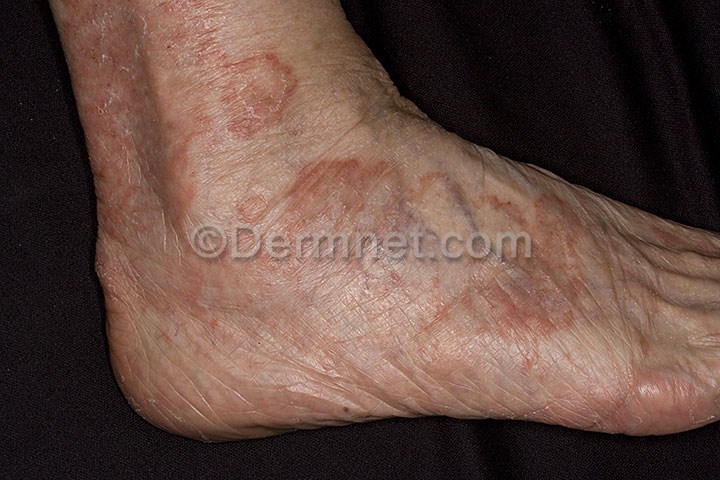
Disease: Tinea Ringworm Candidiasis and other Fungal Infections